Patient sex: F
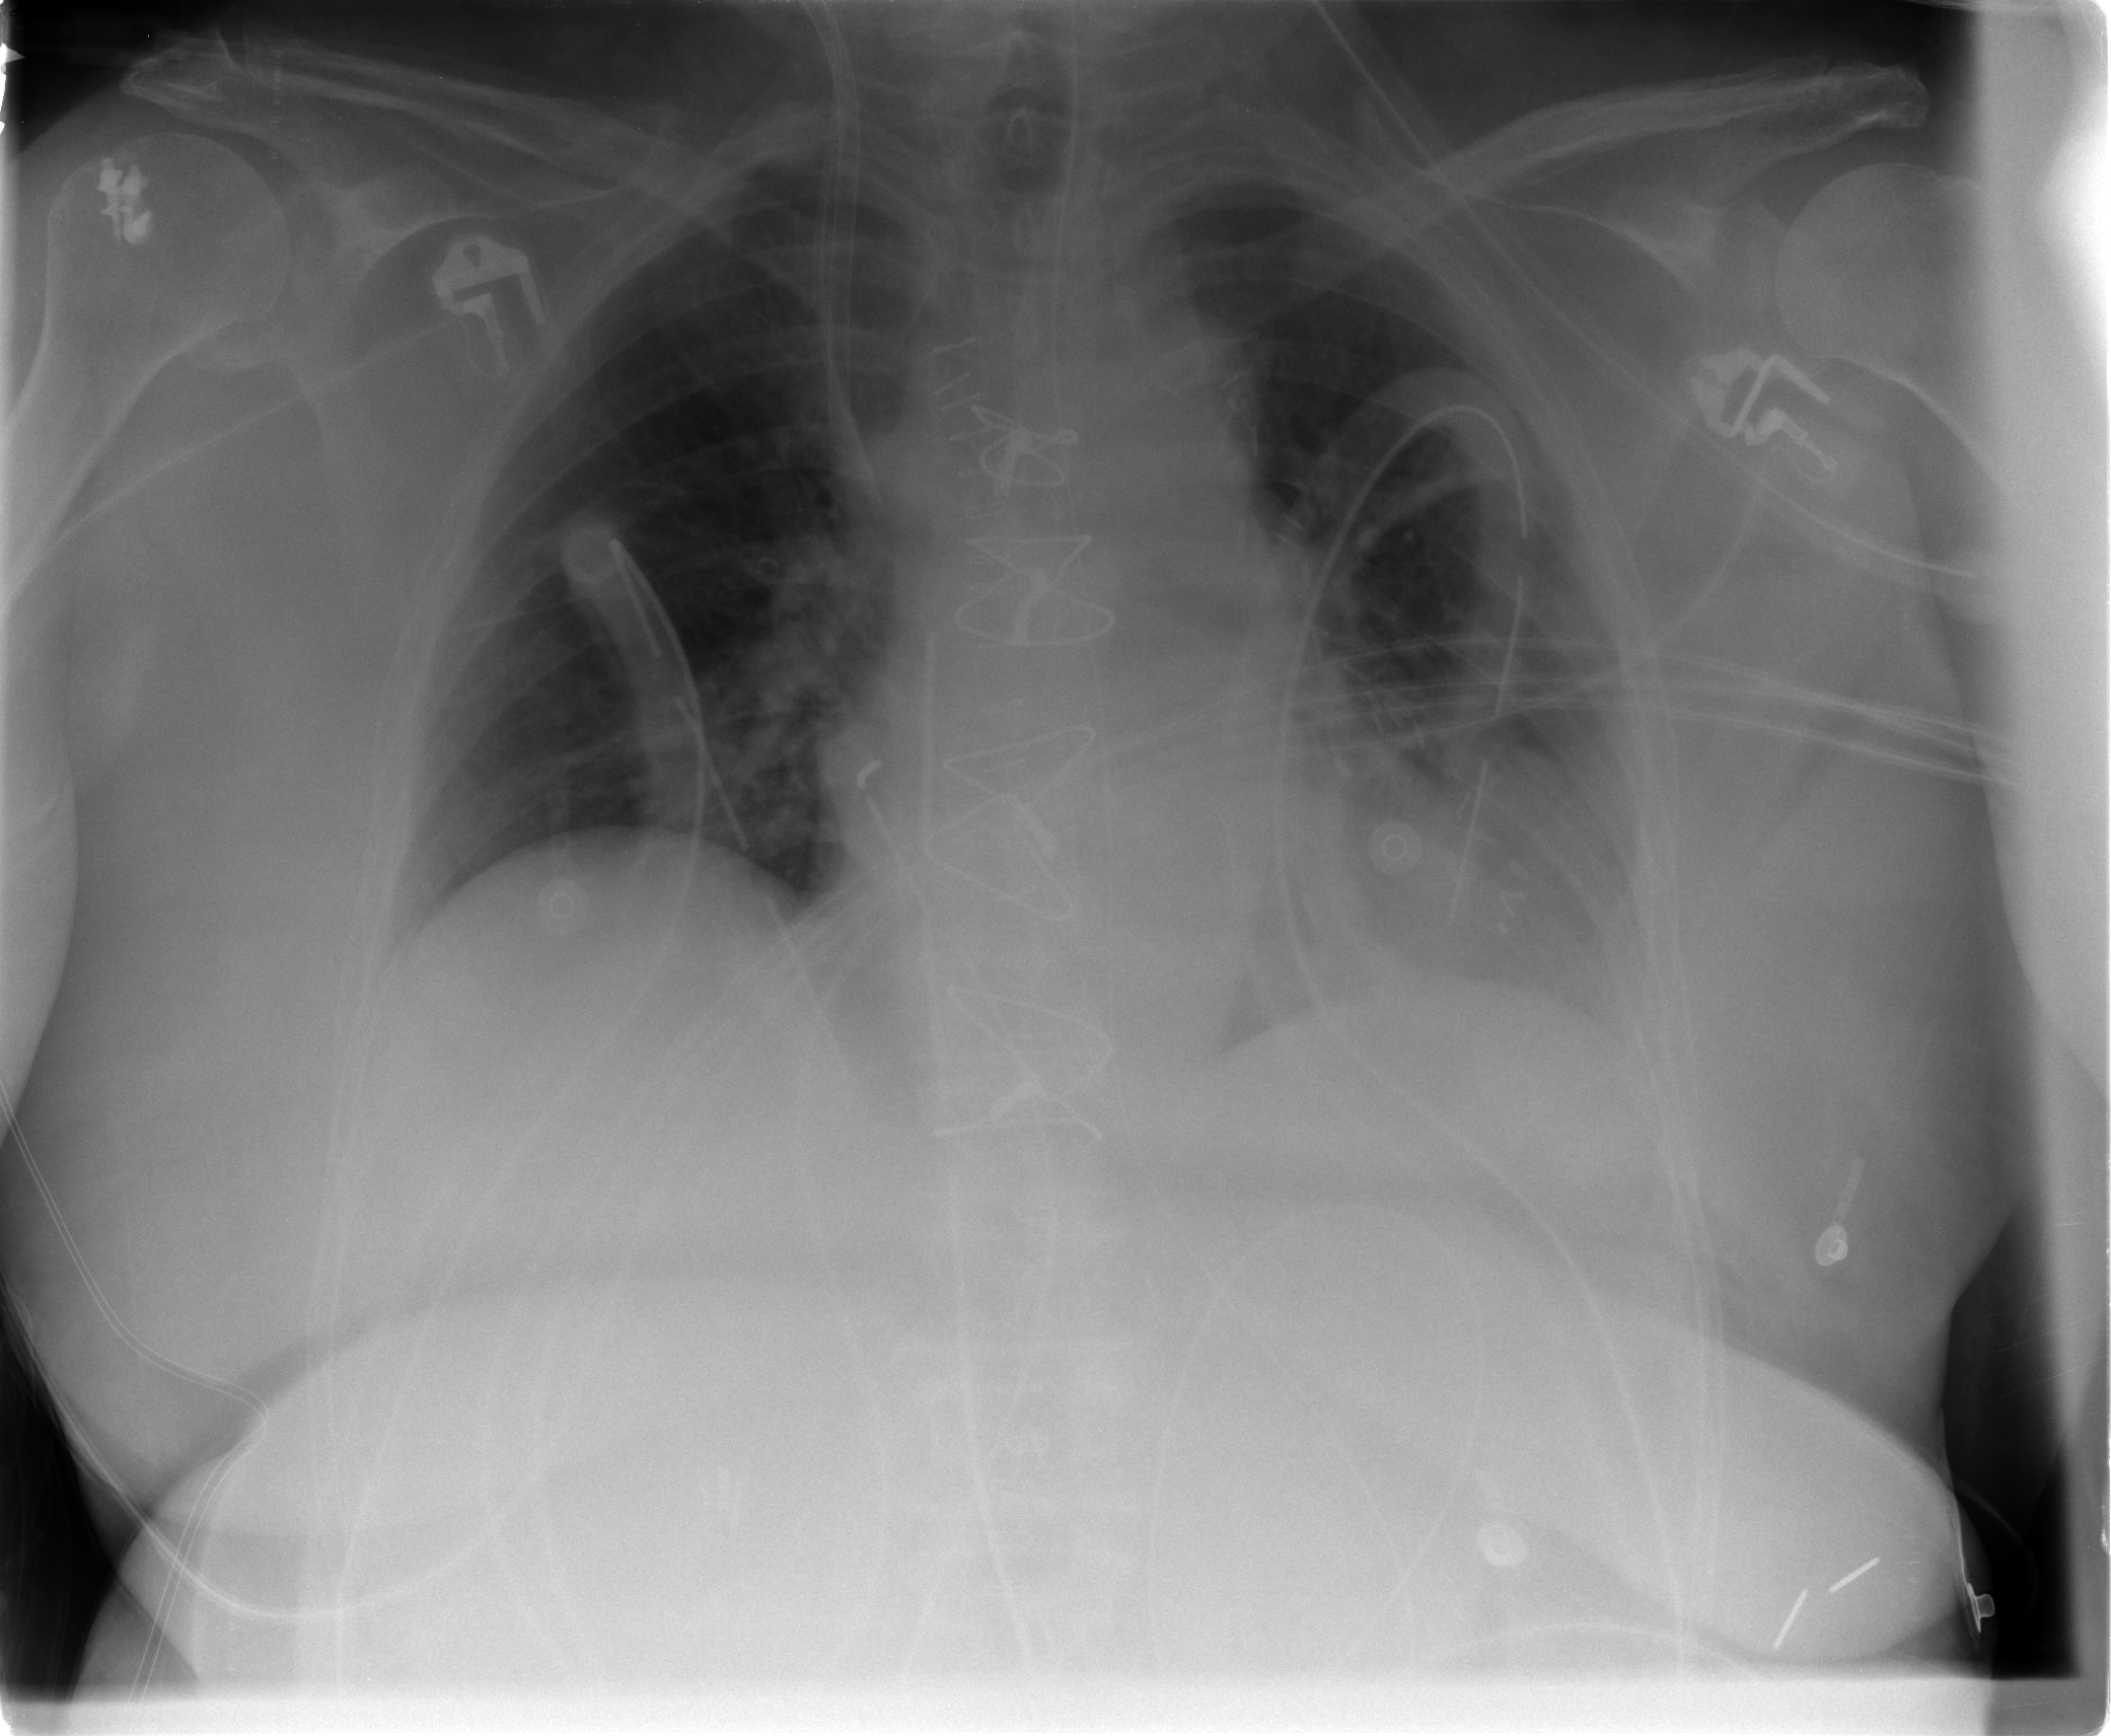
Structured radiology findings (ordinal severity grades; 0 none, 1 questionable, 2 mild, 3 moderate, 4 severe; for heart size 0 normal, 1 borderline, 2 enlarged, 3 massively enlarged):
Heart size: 1
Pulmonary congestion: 2
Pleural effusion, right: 0
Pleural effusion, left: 2
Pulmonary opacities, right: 0
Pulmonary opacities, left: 0
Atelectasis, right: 2
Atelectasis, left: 2